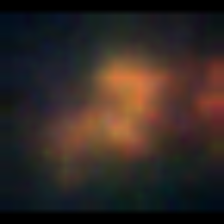
Taxon: Diatom_aggregate
Group: Diatoms